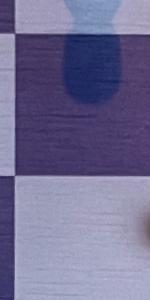
Label: Empty